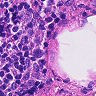
Metastatic tissue present: no